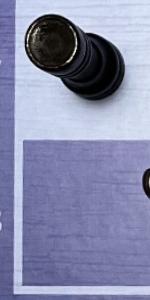
Label: Empty